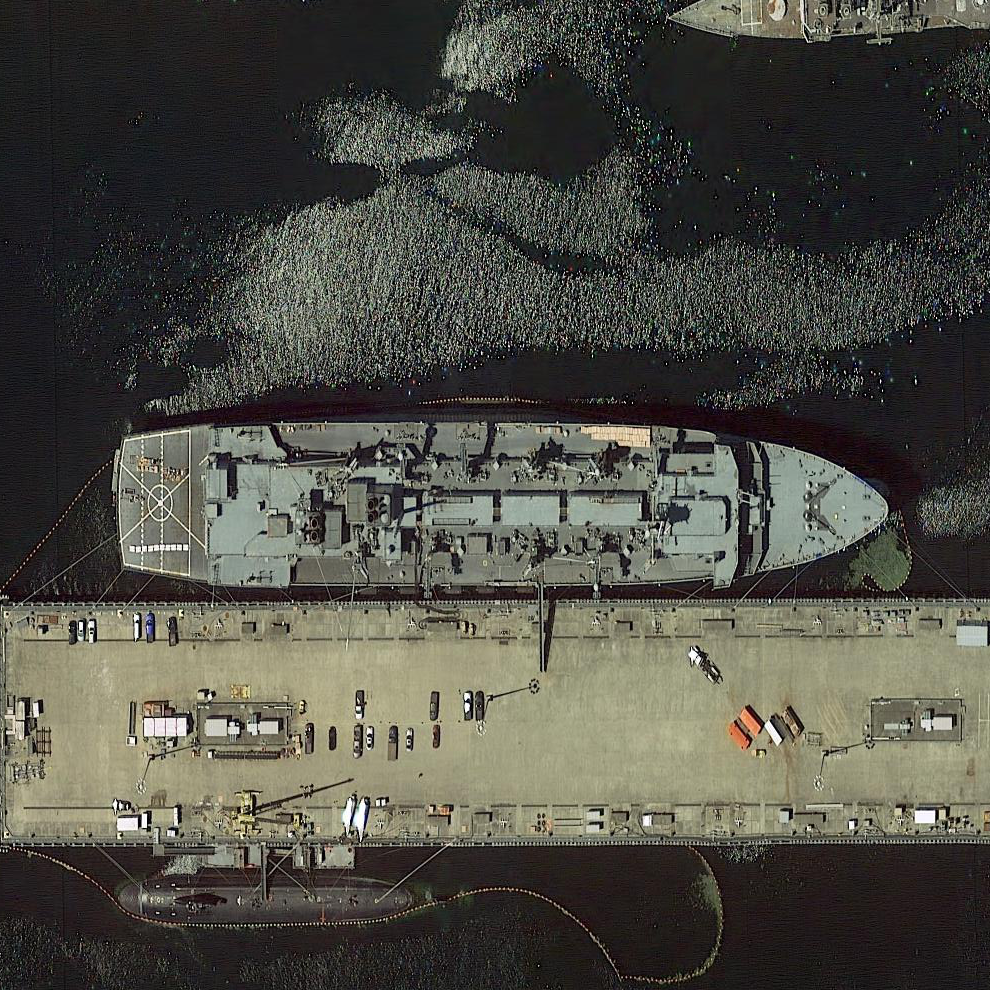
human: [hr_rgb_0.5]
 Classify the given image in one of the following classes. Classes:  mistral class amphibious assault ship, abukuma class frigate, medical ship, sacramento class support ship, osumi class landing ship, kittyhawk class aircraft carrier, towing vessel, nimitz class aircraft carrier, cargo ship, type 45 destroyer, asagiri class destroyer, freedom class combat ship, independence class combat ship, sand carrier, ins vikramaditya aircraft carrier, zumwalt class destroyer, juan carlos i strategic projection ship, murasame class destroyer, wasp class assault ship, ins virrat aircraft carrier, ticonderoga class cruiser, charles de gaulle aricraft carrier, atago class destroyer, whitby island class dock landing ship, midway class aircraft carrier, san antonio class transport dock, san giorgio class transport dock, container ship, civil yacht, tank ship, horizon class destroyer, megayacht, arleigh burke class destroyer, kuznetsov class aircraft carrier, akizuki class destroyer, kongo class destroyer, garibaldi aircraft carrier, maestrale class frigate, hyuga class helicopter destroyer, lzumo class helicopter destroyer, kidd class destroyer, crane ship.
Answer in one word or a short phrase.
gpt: Sacramento class support ship